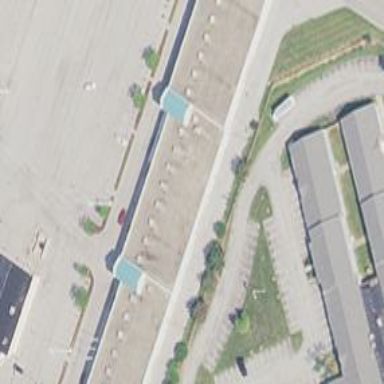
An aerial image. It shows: Retail building that serves as mall.